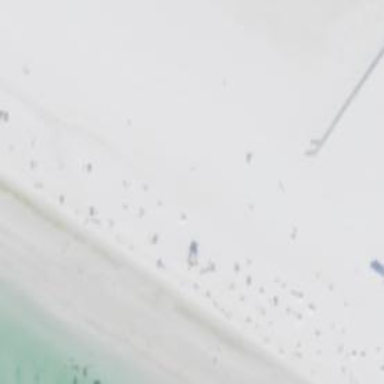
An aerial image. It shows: Lifeguard station.